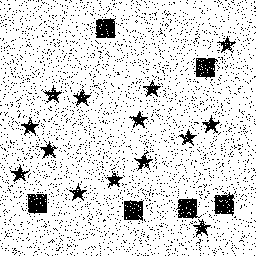
Squares: 6
Triangles: 0
Stars: 14
Total shapes: 20